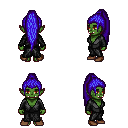
a pixel art fantasy rpg character, female body template, orc, green skin, gray robe, magenta pants, blue extra-long topknot hairstyle, brown shoes, four views (front, back, left, right), 2x2 character sprite sheet, small pixel art, hard edges, no anti-aliasing